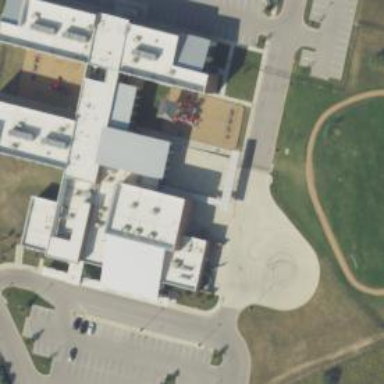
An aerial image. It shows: School.